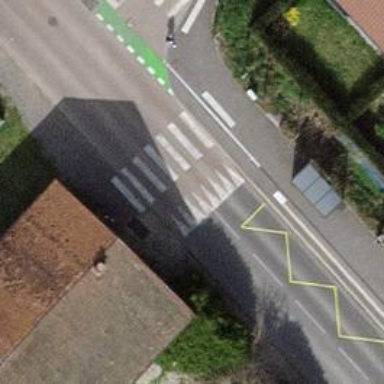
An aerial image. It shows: Crossing on the road with traffic calming table.